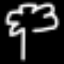
Label: palm tree